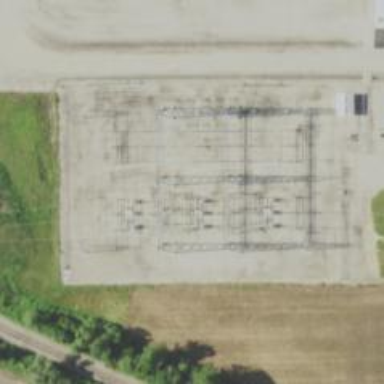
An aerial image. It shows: Switch used for power control.